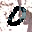
Label: 0